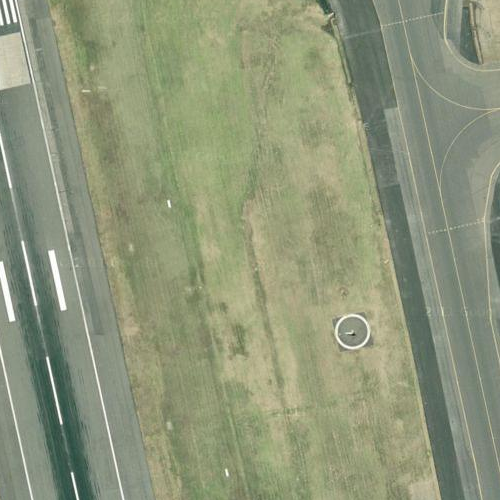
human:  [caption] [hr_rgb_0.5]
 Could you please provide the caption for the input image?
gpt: Many curving runway with some white marking lines on .

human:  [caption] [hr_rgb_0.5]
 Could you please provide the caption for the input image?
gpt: Many runways with marking lines and some lawn in the middle .

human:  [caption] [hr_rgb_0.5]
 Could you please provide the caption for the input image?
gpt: There are many white marking lines in the runway with some lawns in the middle .

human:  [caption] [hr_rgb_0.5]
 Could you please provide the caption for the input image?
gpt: There are some white marking lines in the curving runway while some lawns in the middle .

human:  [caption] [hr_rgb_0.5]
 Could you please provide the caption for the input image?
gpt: There are some curving runway with some white marking lines on .